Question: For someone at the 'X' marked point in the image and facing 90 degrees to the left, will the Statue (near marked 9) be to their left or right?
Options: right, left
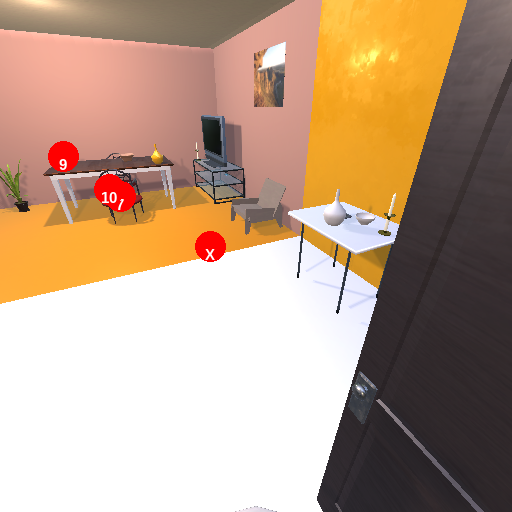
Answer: right